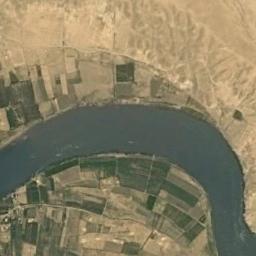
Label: river